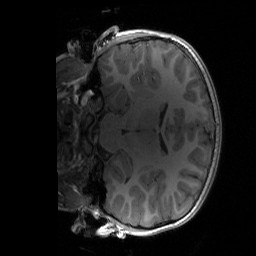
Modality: T1w
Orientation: coronal
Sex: male
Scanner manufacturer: siemens
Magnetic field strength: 3 T
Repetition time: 1.9 s
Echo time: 0.00243 s